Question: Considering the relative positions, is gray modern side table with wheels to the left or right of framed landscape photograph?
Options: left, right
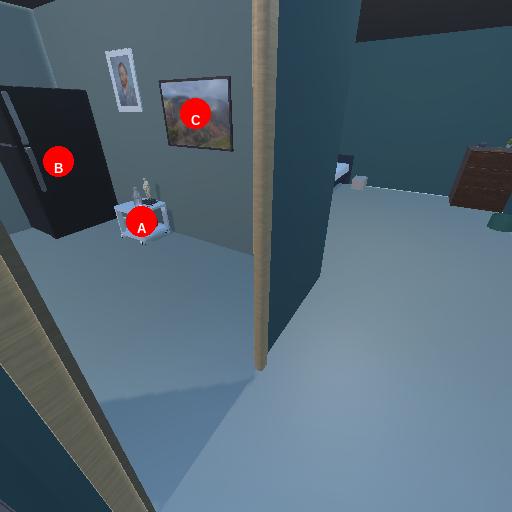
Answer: left